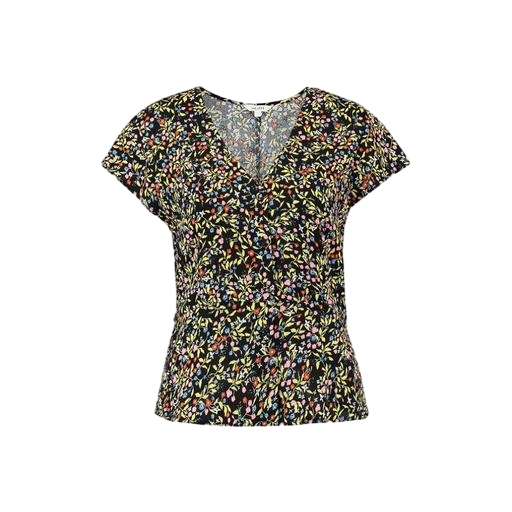
multicolor floral-print t-shirt only macy, multicolor v-neck top only macy, black printed short-sleeve top only macy, white background